Question: i have tried to change the 'ImageView' background color using CSS bt could n't change it...
How can i set my 'ImageView' Background color in Javafx8 ?
Can any one help me out?
Here is my screenshot:
i want to replace the Gray background of the image with .
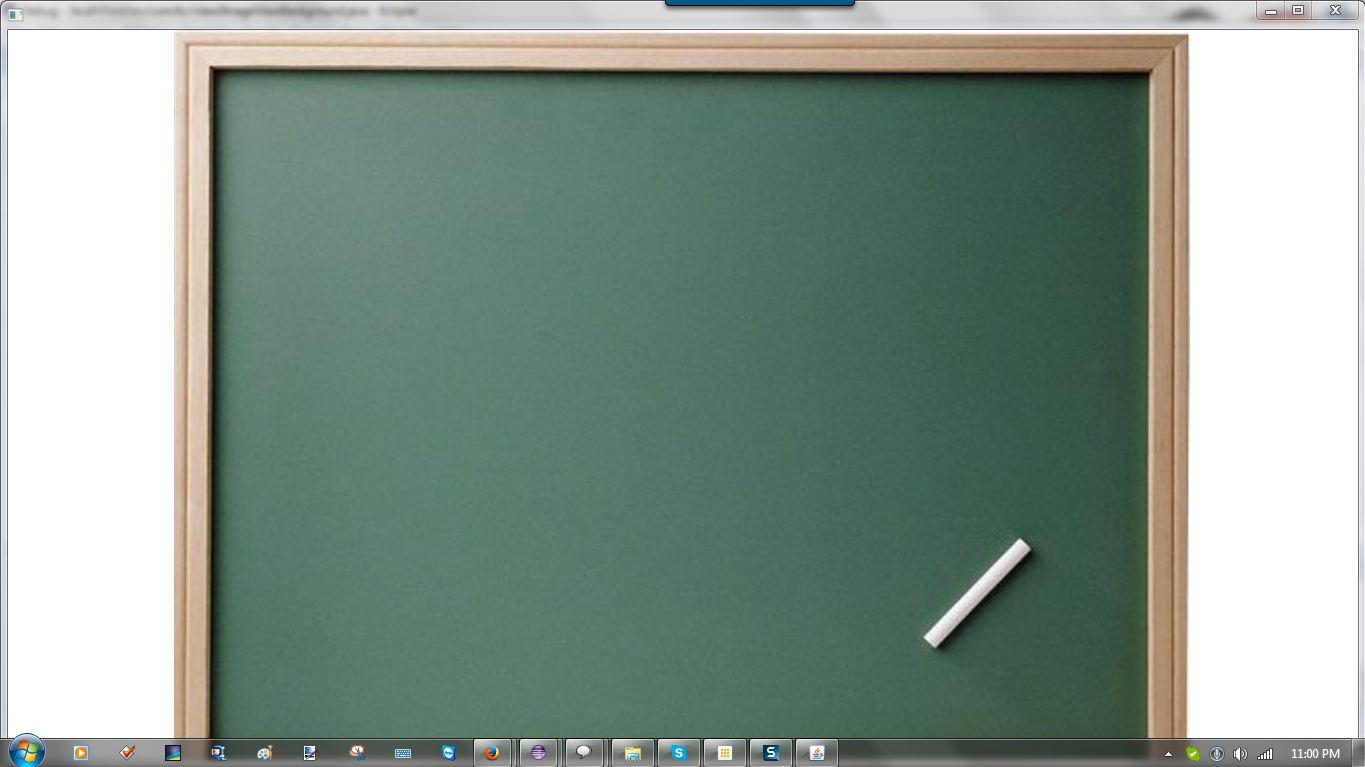
Answer: Well it seems you need to add background color to your 'Screen' instead of 'ImageView'
Here is a working code and the output as well
'''
public class ImageViewBackgroundColor extends Application {
@Override
public void start(Stage stage) throws Exception {
try {
stage.setWidth(Screen.getPrimary().getBounds().getWidth());
stage.setHeight(Screen.getPrimary().getBounds().getHeight());
BorderPane borderPane = new BorderPane();
ImageView imageView = new ImageView();
Image image = new Image(getClass().getResource("huskar.jpg")
.toString());
imageView.setImage(image);
imageView.setStyle("-fx-background-color: BLACK");
imageView.setFitHeight(stage.getHeight());
imageView.setPreserveRatio(true);
imageView.setSmooth(true);
imageView.setCache(true);
borderPane.setCenter(imageView);
Scene scene = new Scene(borderPane, Color.BLACK);
stage.setScene(scene);
stage.show();
} catch (Exception e) {
e.printStackTrace();
}
}
public static void main(String[] args) {
launch(args);
}
}
'''